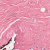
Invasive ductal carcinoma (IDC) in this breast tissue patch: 0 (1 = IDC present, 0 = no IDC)